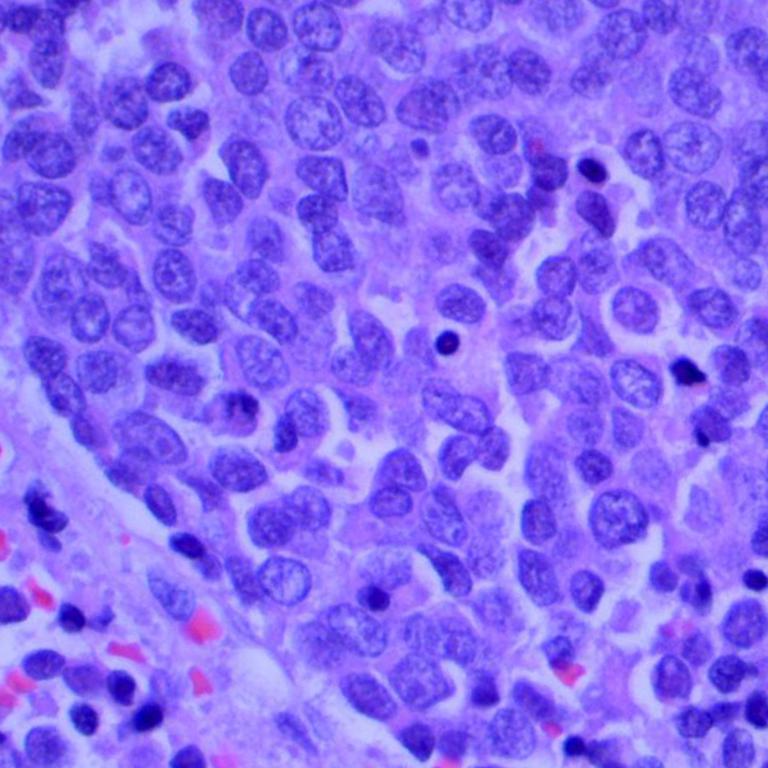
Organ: lung
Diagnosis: squamous carcinomas